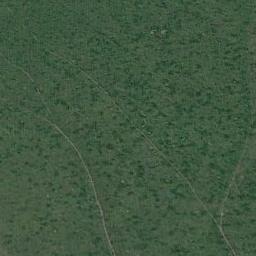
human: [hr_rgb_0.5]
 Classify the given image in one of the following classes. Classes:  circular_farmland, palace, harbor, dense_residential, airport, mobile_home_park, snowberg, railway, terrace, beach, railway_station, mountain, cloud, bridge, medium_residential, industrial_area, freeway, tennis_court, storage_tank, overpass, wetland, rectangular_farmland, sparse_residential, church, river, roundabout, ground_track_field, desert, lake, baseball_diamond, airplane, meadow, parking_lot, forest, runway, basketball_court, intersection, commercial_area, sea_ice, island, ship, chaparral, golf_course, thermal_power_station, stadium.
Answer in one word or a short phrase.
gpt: meadow